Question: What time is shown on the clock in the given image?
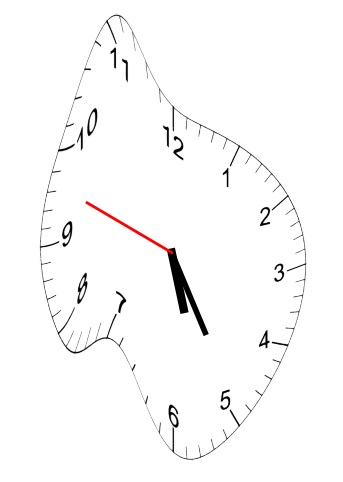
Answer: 05:24:48